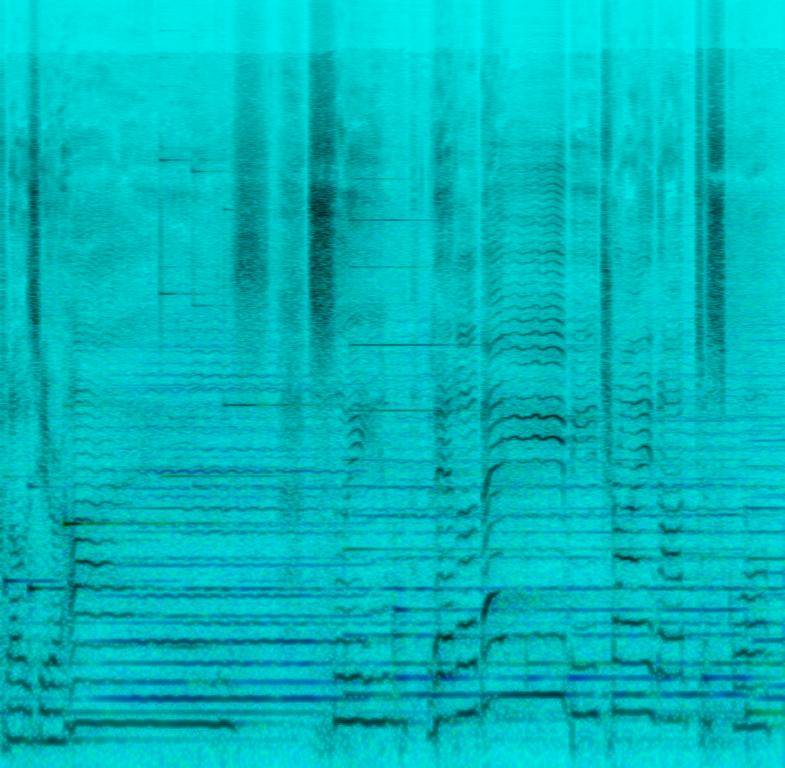
This is a lullaby being sung by a comedian. The male vocalist is singing melodically. The main melody is being played by a piano while strings in the background are holding the root notes of the piece. An occasional xylophone riff can be heard adding texture in the high range. This piece has a gentle but comedic atmosphere.